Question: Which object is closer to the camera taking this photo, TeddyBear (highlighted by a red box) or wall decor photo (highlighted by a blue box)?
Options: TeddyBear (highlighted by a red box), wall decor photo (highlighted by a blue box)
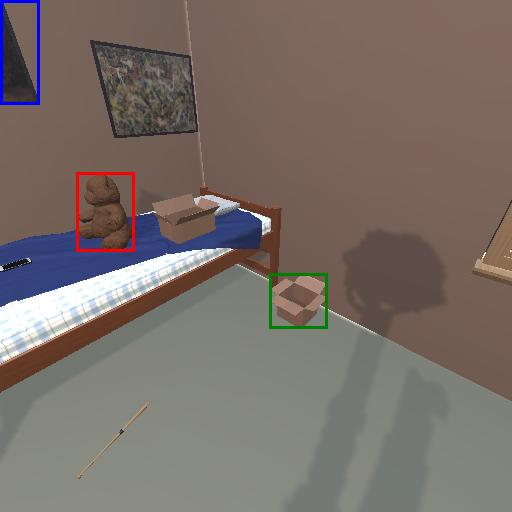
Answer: TeddyBear (highlighted by a red box)